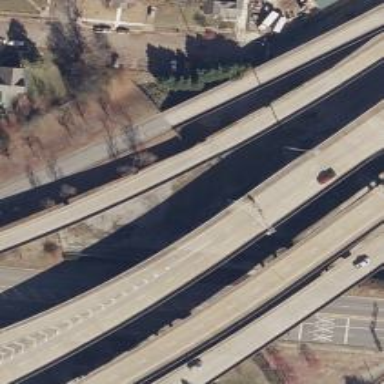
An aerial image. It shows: Bridge over motorway.